Aerial crown-view tile of a tropical tree (Barro Colorado Island, Panama), acquired 20250317:
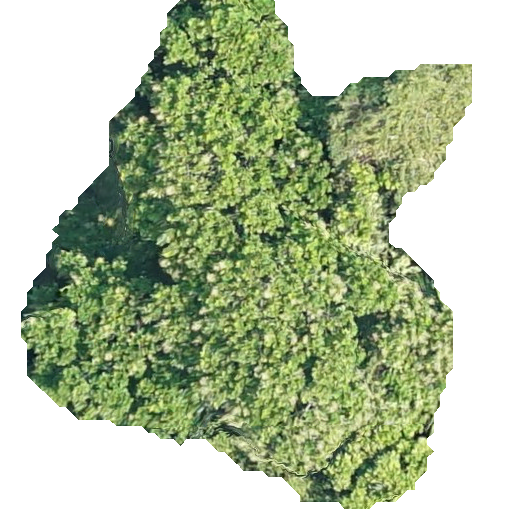
Species: Anacardium excelsum
GBIF accepted scientific name: Anacardium excelsum
Crown area: 229.233 m²